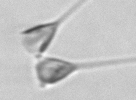
Label: Asterionellopsis_glacialis